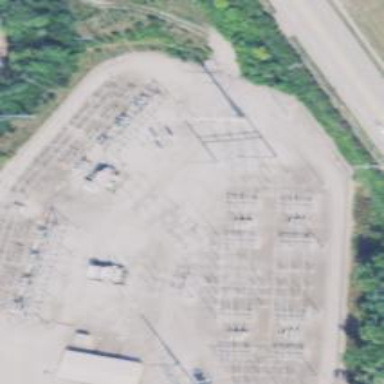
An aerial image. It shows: Switch for power supply.